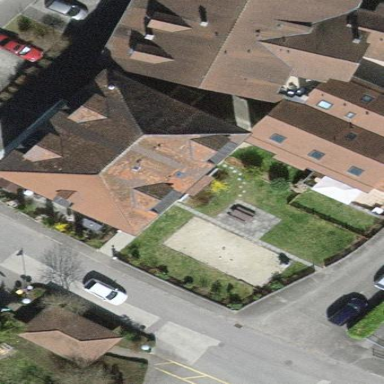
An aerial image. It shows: Simple house.